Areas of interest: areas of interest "Library"
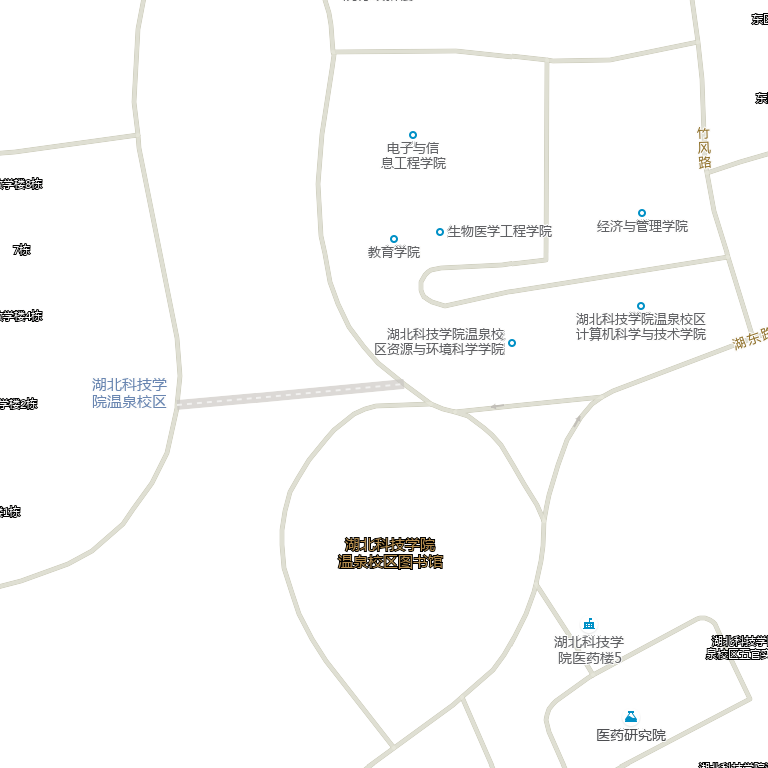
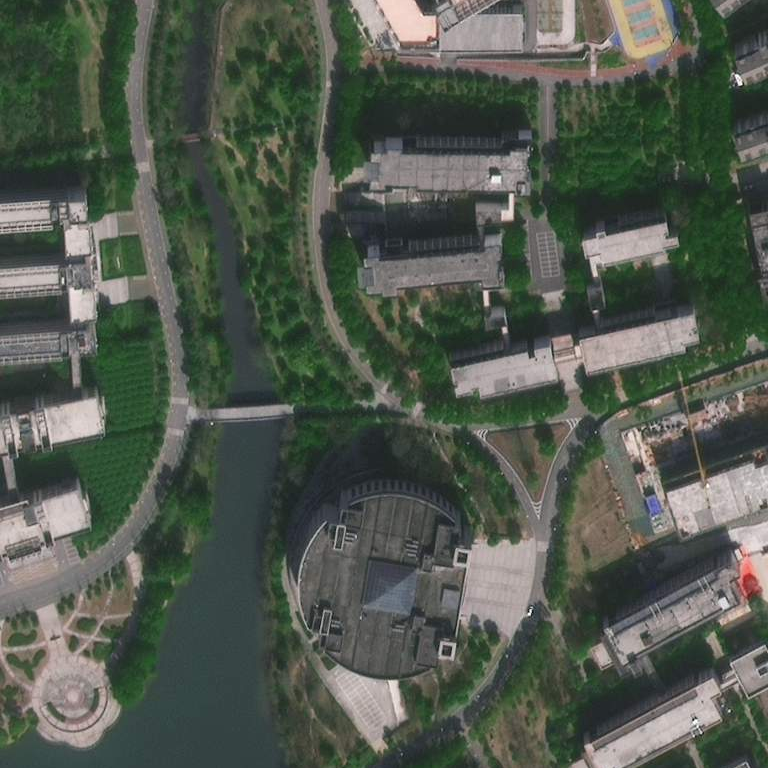